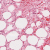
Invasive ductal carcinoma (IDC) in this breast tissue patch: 0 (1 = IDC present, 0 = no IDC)